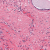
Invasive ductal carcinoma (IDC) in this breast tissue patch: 0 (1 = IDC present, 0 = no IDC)